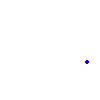
Particle: kaon